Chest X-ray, PA view. Patient: 32 years old, sex F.
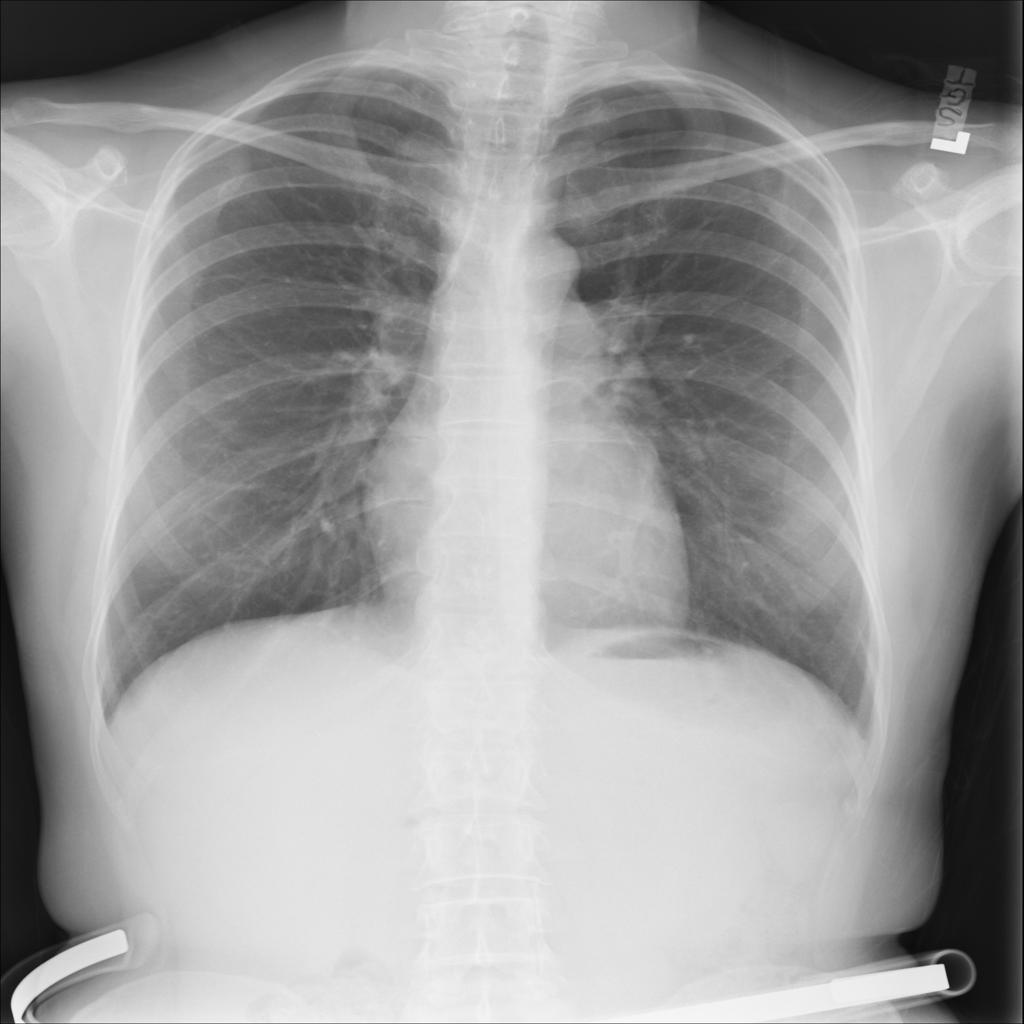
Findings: No Finding